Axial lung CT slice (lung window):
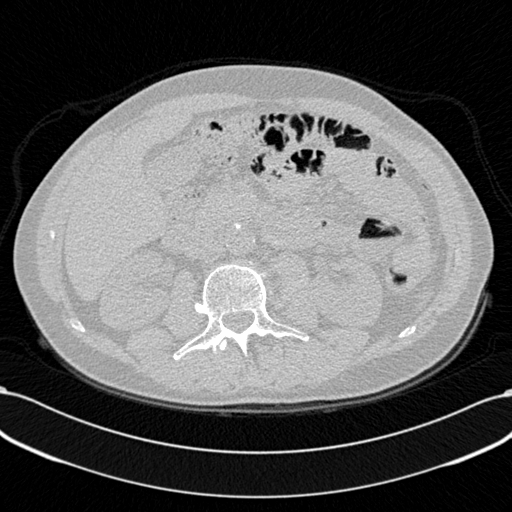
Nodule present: no